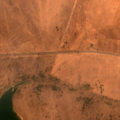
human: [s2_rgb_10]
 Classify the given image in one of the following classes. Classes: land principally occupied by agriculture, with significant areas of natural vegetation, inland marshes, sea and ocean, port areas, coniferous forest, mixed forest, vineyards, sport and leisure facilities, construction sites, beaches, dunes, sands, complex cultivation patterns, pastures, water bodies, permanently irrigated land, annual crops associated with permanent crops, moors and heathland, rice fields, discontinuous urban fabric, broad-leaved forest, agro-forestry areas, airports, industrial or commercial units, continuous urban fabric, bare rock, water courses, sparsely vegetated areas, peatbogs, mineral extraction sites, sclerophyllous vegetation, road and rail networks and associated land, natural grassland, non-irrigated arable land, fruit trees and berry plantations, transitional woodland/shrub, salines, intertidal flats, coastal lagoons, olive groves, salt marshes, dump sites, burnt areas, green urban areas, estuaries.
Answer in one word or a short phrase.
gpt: non-irrigated arable land, agro-forestry areas, water bodies